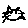
Label: cat